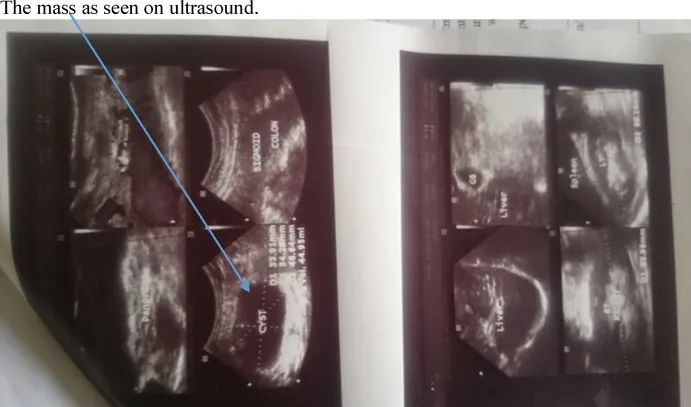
Ultrasound showing the mass appearing cystic.
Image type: radiology (x_ray)